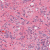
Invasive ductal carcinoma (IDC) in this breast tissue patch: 1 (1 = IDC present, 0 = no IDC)